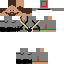
A male human skin with medium skin, wearing brown long hair dressed in a blue hoodie and black pants, featuring a closed mouth.